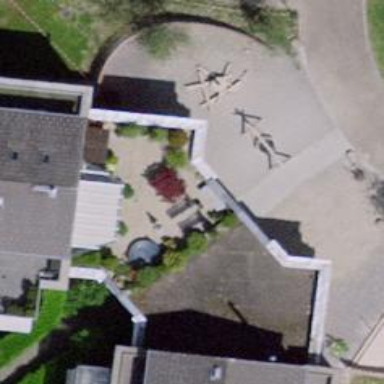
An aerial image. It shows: Kindergarten.